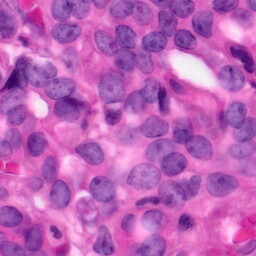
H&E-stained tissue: Pancreatic